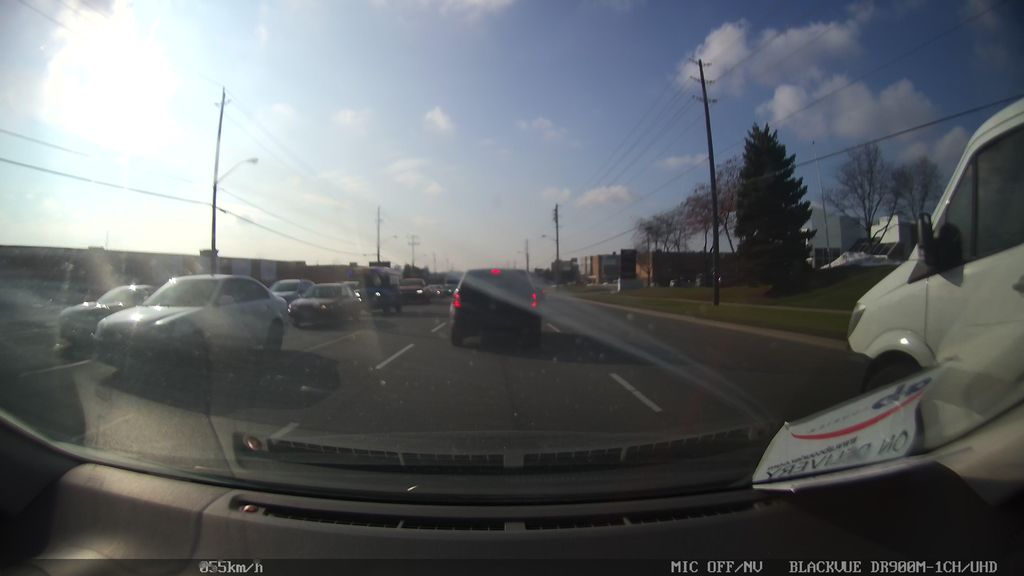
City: toronto